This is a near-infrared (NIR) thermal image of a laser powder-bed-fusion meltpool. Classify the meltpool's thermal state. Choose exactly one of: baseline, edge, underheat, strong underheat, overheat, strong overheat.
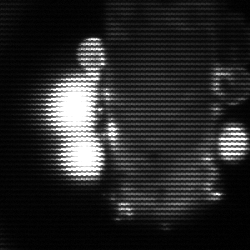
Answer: strong underheat